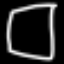
Label: square